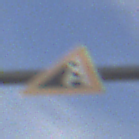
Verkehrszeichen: SteinschlagLinks
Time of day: SunriseSunset
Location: Outdoor (Nature)
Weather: PartlyCloudy
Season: Summer
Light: Natural